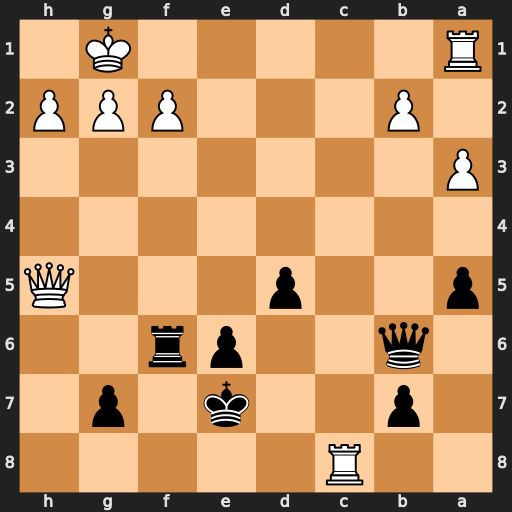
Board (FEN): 2R5/1p2k1p1/1q2pr2/p2p3Q/8/P7/1P3PPP/R5K1
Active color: b
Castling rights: -
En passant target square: -
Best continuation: Qxf2+ Kh1 Qf1+ Rxf1 Rxf1#